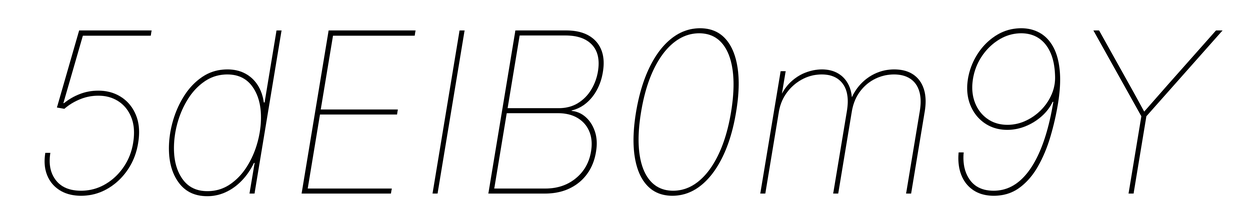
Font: Inter-Italic_Thin_Italic